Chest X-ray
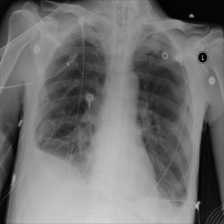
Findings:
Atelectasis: negative
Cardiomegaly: negative
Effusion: negative
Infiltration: negative
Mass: negative
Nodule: negative
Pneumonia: negative
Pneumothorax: negative
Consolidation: negative
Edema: negative
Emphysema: negative
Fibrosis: negative
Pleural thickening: negative
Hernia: negative